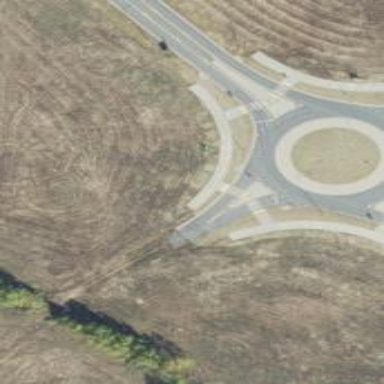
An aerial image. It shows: Cycleway on traffic island.